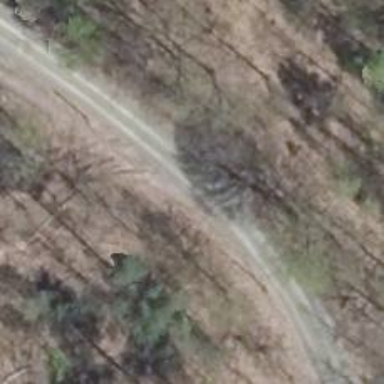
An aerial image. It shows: Compacted driveway with grade2 tracktype.